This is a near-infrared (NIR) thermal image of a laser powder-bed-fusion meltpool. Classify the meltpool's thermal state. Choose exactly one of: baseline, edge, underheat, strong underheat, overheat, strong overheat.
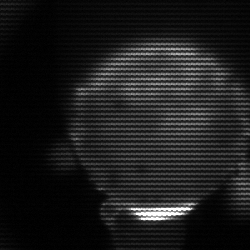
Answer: edge